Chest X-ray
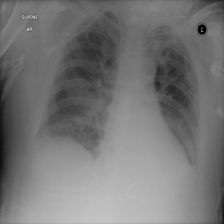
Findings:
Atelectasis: negative
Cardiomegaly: negative
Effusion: positive
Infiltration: negative
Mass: negative
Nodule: negative
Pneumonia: negative
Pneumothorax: negative
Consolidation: positive
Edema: negative
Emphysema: negative
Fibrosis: negative
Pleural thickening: negative
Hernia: negative